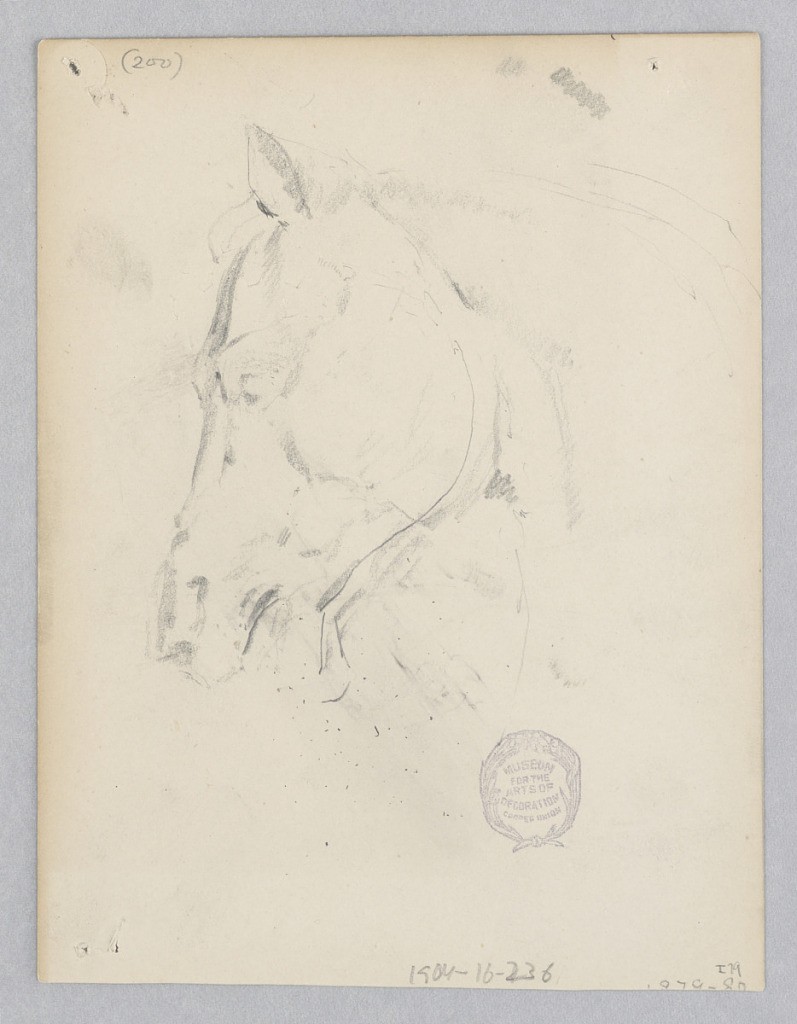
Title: Horse
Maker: Robert Frederick Blum, American, 1857–1903
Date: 1879–1880
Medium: Graphite on wove paper
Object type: Drawing
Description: Sketch of a horse.